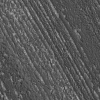
Atmospheric dust classification: not_dusty